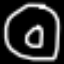
Label: donut